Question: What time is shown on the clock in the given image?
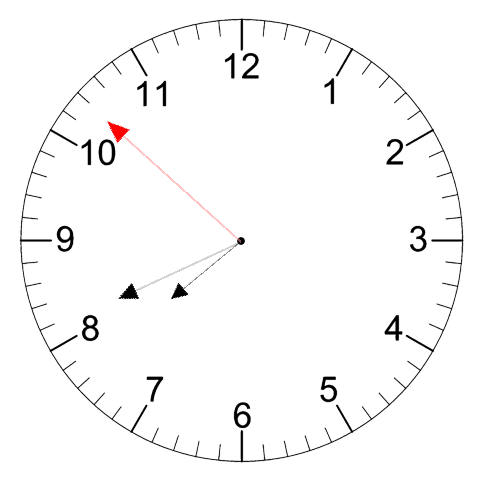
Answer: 07:40:52